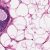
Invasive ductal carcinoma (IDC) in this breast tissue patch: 0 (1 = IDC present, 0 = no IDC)